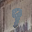
Label: 9